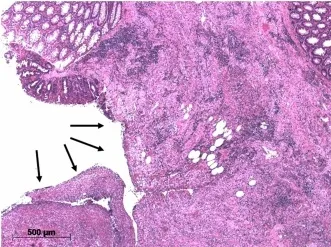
Histopathological findings. . (a) The aperture of the fistula. There were no epithelial cells in the fistula (black arrow). (Hematoxylin-eosin stain, original magnification x50).
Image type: pathology (h&e)